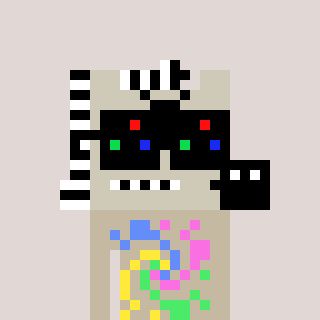
a pixel art character with square black sunglasses, a zebra-shaped head and a bege-colored body on a warm background